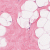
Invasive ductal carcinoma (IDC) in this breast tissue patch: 0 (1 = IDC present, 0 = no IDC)